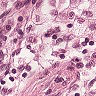
Metastatic tissue present: no